Question: I am trying to get a value from an XML file from sdcard.
I have no idea to get this value I figured in the picture.
Please help me. Thank you !

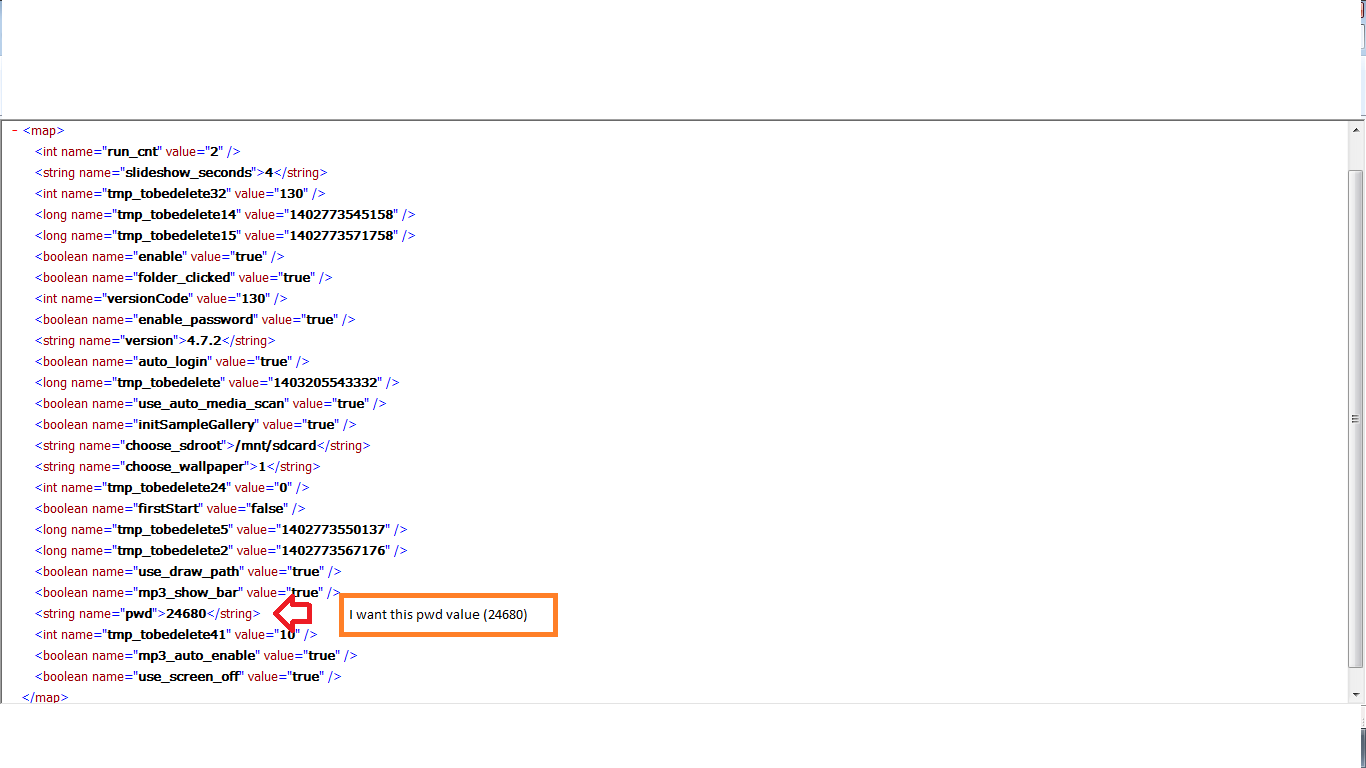
Answer: try below code:-
'''
try {
File file = new File("mnt/sdcard/Backup_Apps/call_logs/calllog_35777569.xml");
InputStream is = new FileInputStream(file.getPath());
DocumentBuilderFactory dbf = DocumentBuilderFactory.newInstance();
DocumentBuilder db = dbf.newDocumentBuilder();
Document doc = db.parse(new InputSource(is));
doc.getDocumentElement().normalize();
NodeList nodeList = doc.getElementsByTagName("map");
for (int i = 0; i < nodeList.getLength(); i++) {
Node node = nodeList.item(i);
Element fstElmnt = (Element) node;
System.out.println(fstElmnt.getAttribute("pwd"));
}
} catch (Exception e) {
System.out.println("XML Pasing Excpetion = " + e);
}
'''
see below link:-
<URL>
<URL>